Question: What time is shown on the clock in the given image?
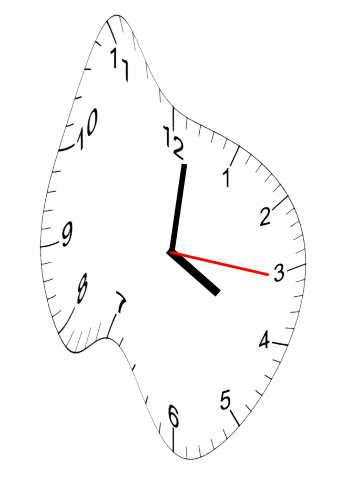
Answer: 04:01:16